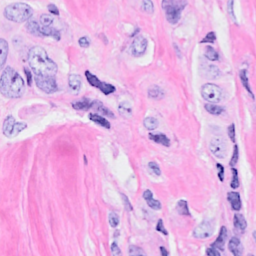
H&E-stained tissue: Breast